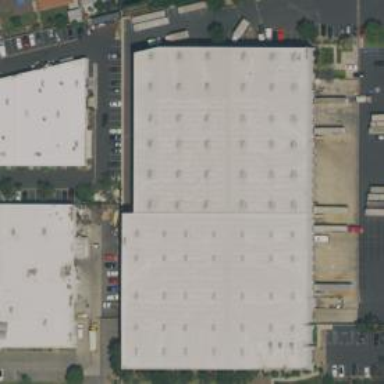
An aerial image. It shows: Warehouse.